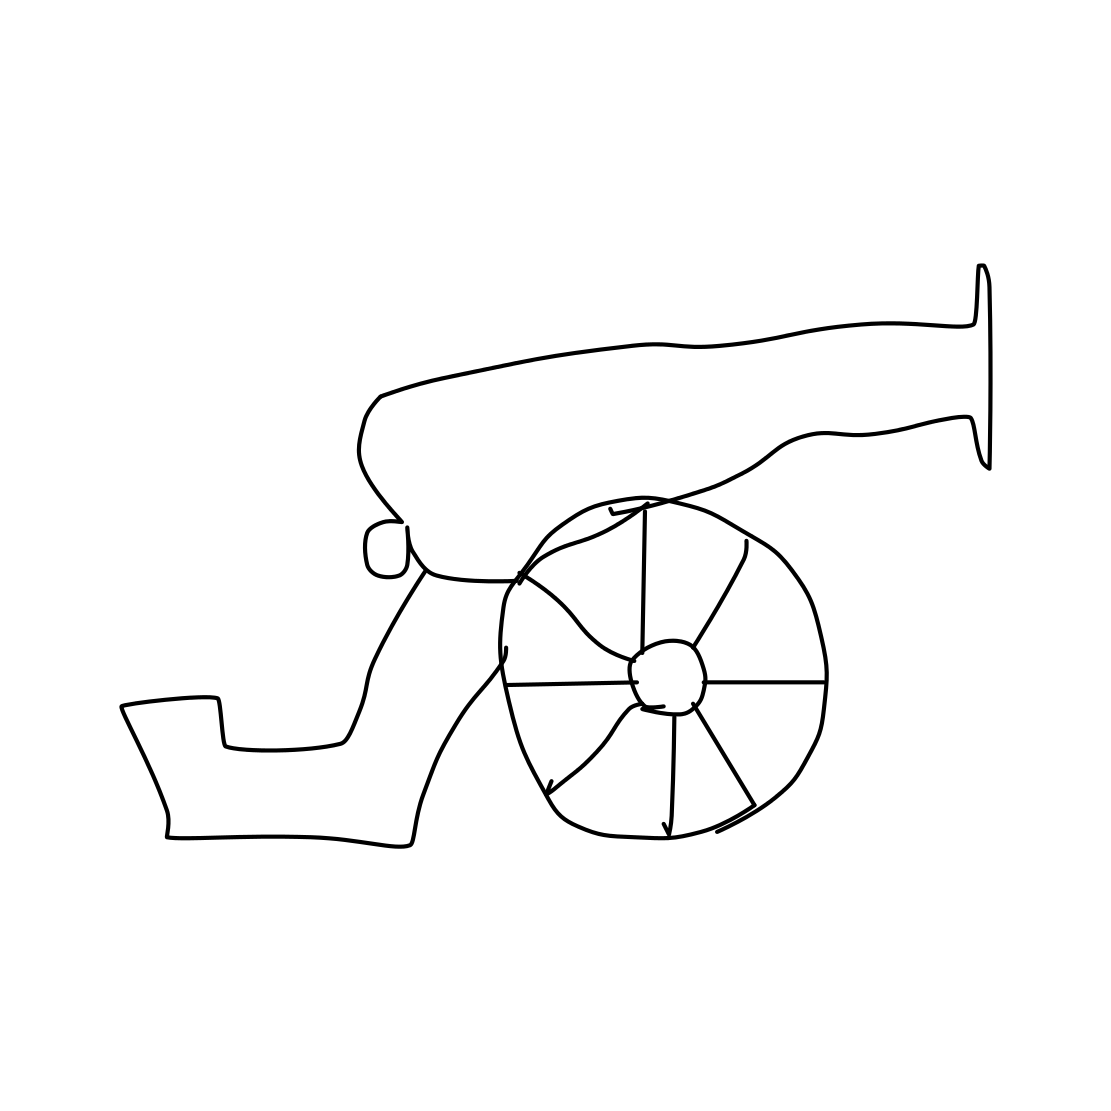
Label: cannon